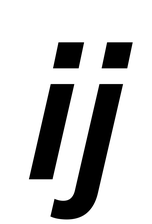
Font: InstrumentSans-Italic_SemiBold_Italic